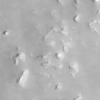
Label: not_dusty